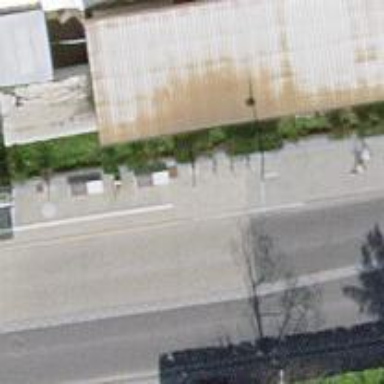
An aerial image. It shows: Bicycle parking area with bollard on asphalt surface.